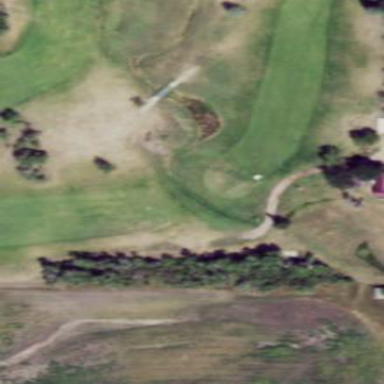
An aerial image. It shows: Golf fairway surrounded by grass.